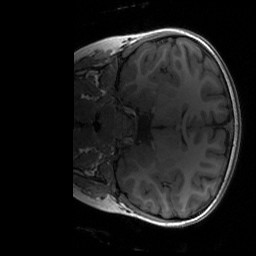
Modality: T1w
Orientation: coronal
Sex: female
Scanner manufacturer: siemens
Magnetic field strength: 3 T
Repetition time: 1.9 s
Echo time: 0.00243 s